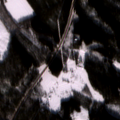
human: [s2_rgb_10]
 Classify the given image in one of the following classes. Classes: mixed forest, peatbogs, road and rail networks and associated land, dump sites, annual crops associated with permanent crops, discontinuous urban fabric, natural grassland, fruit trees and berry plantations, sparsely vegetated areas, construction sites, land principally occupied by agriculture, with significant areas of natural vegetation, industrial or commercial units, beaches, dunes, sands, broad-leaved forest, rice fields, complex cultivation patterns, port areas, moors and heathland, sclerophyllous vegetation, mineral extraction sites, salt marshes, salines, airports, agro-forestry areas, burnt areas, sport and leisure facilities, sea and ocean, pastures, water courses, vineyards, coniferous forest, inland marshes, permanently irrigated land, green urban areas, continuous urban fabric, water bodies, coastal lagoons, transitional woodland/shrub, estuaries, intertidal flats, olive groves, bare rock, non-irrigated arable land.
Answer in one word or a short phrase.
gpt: land principally occupied by agriculture, with significant areas of natural vegetation, coniferous forest, mixed forest, transitional woodland/shrub